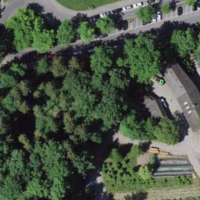
EUNIS habitat code: 55
Species observed at this site:
Milvus milvus
Cornus sanguinea
Cephalanthera rubra
Epipactis helleborine